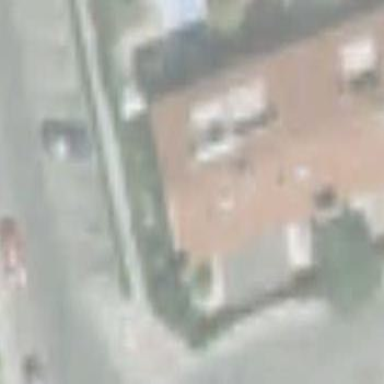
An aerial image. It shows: Terrace building with pitched roof oriented across.